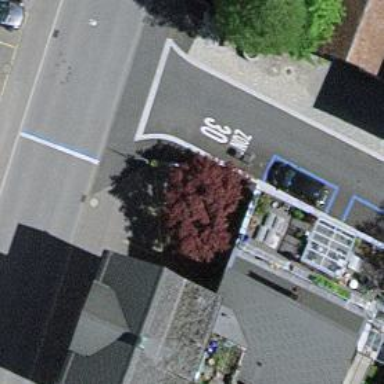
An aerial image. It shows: Post box is visible.